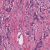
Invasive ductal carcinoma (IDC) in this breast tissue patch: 1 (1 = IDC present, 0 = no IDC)